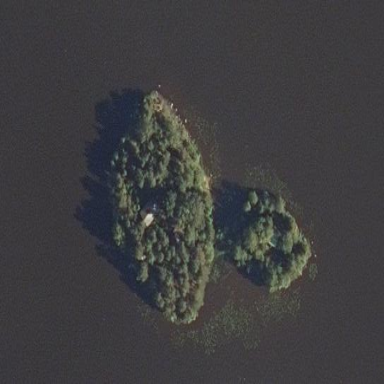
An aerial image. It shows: Islet surrounded by woodland.